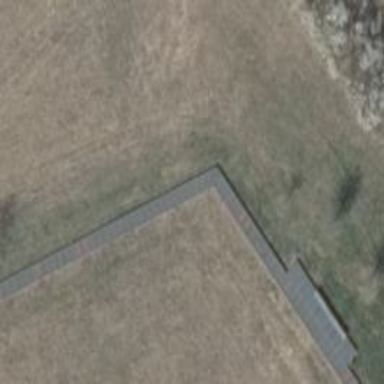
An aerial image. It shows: Footway made of metal.